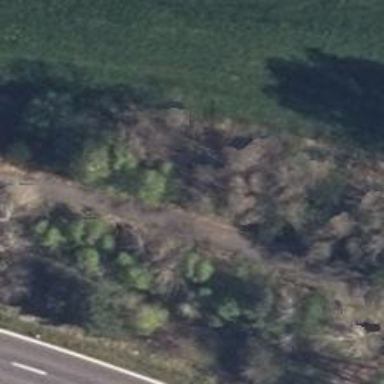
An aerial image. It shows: Abandoned railway.